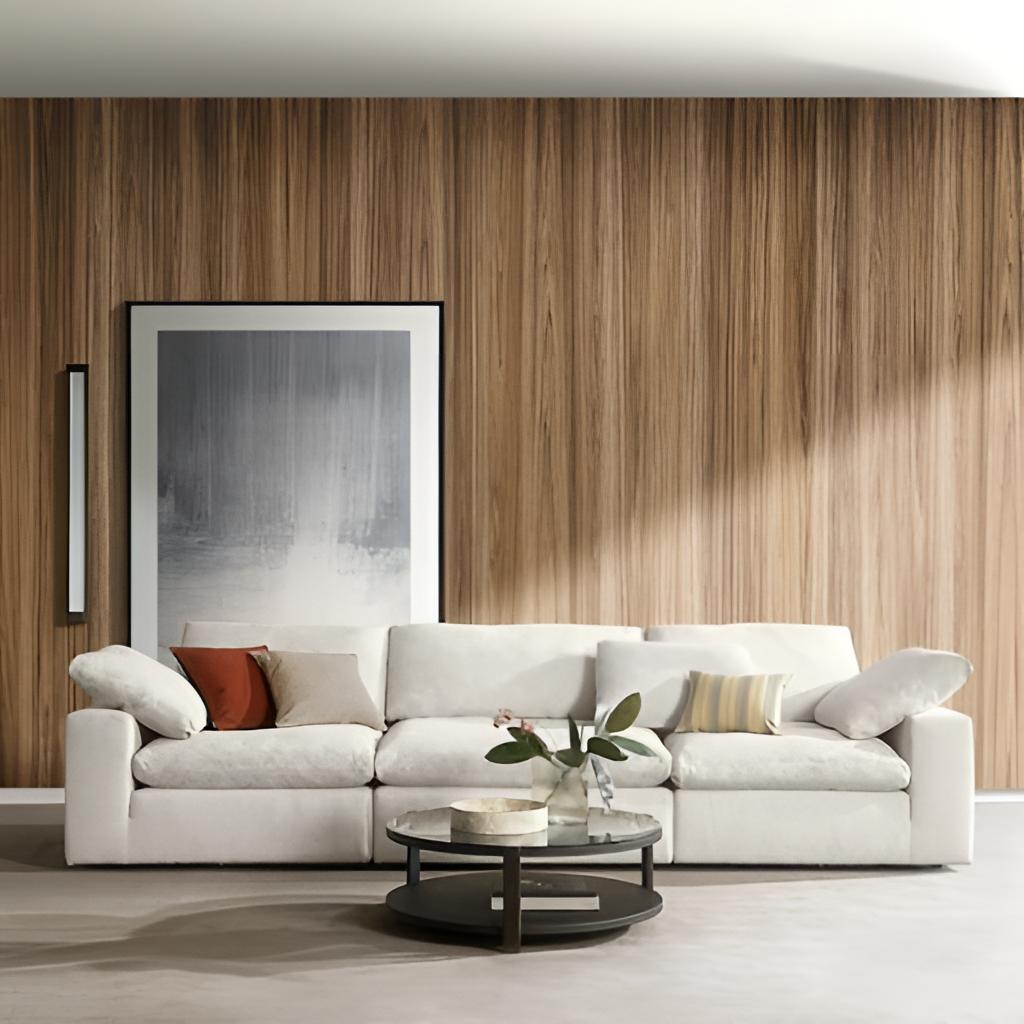
fabric sofa, living room, wood wallpaper, with vertical striped pattern, beige concrete flooring, with solid pattern, contemporary